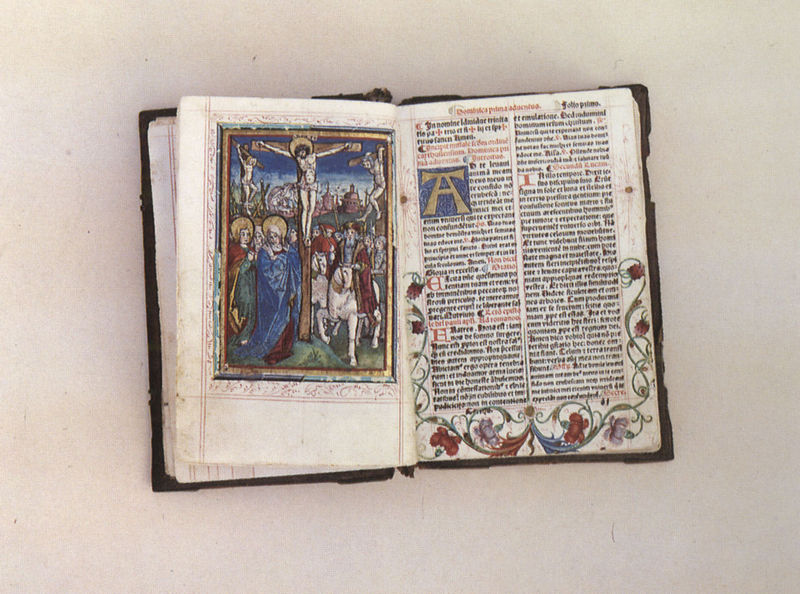
Titel: Missale Carthusiense
Institution: Erfurt, Domarchiv
Schlagwörter: blau, gemälde, gott, weiß, gelb, menschen, rot, ornament, bibel, bild, gold, blatt, pferd, pferde, schrift, papier, farben, ornamente, buch, kreuz, druck, seite, illustration, initiale, verziert, pergament, karfreitag, heiligenschein, seiten, christus, jesus, kreuzigung, leder, mittelalter, junger, heilige, heilig, maria, maria magdalena, auferstehung, handschrift, latein, schirft, initial, heiligenschien, buchmalerei, inkunabel, kreuzweg, perikopenbuch, a, kuzifix, mariajesu